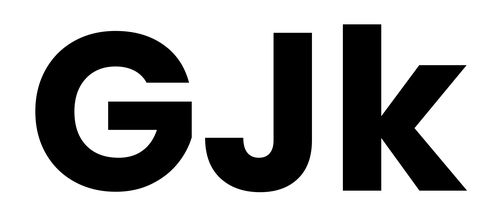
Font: Poppins-Bold